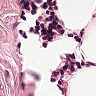
Metastatic tissue present: no